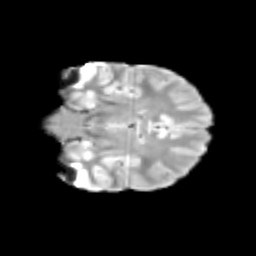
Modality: T2w
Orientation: coronal
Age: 10
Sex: female
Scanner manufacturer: siemens
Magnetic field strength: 3 T
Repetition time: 3.8 s
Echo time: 0.07 s